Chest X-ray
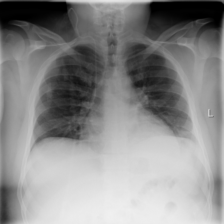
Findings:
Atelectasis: positive
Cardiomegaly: negative
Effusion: negative
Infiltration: positive
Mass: positive
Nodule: negative
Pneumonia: negative
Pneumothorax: negative
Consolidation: negative
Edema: negative
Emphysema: negative
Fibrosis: negative
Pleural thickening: negative
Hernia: negative